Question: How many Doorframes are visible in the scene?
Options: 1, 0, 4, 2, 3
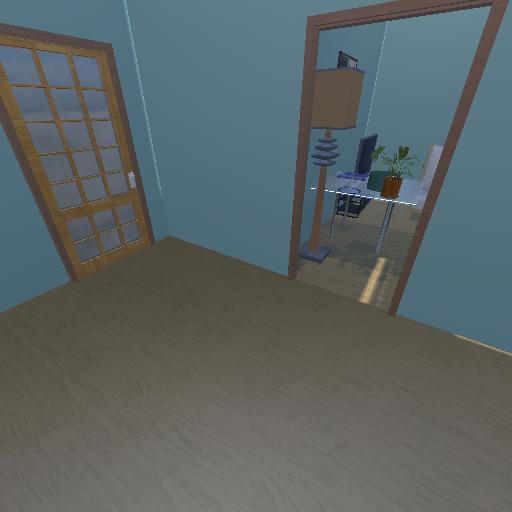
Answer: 1